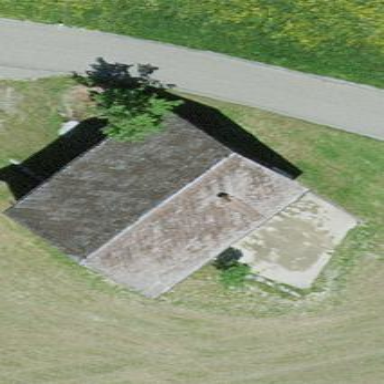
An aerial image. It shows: Gabled roof on farm auxiliary building.